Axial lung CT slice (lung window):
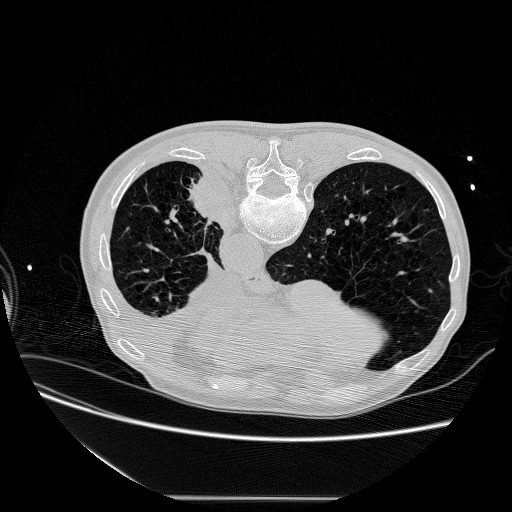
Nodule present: no